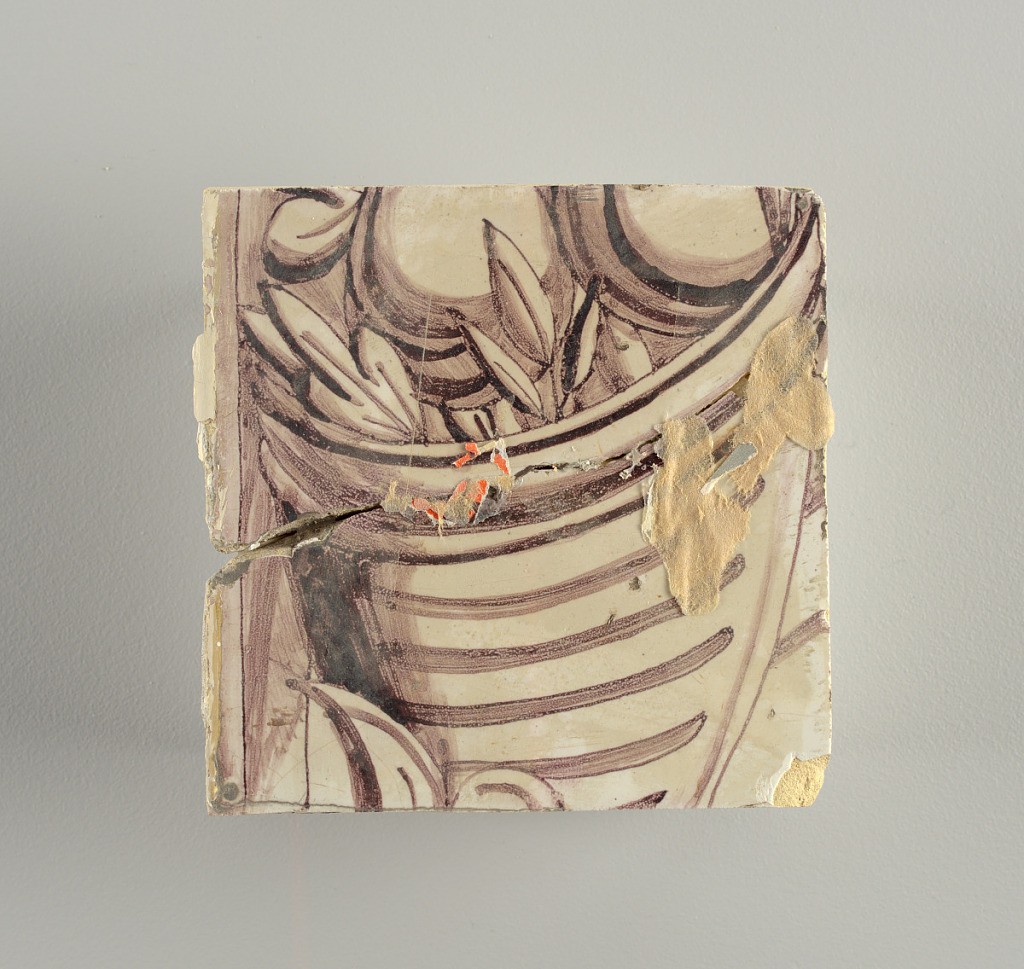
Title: Wall facing
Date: ca. 1725
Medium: tin-glazed earthenware, underglaze
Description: Running design for a frieze or a dado, composed of scrolls of foliage and strapwork, and four repeating motifs--a seated woman in a small upright oval medallion, a putto seated on a rocailled base, and strapwork in axial pattern.  The various panels, A to F, show various repeats of the same design, all being five tiles high and a varying number of tiles wide.